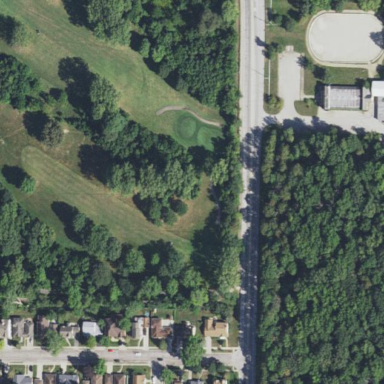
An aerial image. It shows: Well-maintained grassy golf fairway for the sport of golf.